Aerial crown-view tile of a tropical tree (Barro Colorado Island, Panama), acquired 20250317:
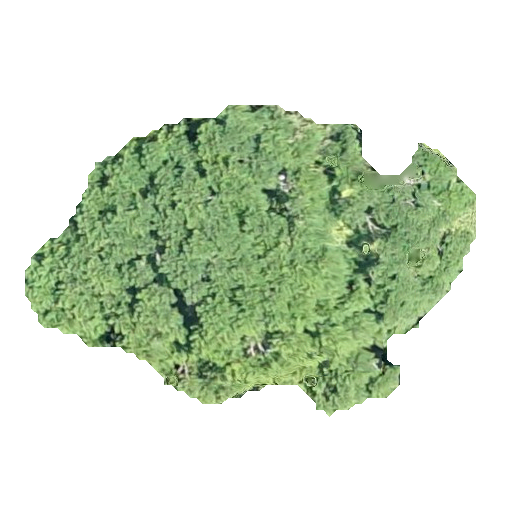
Species: Jacaranda copaia
GBIF accepted scientific name: Jacaranda copaia
Crown area: 140.006 m²